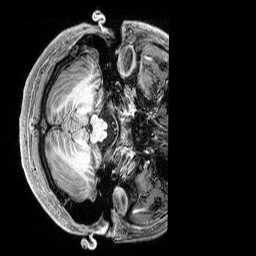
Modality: T1w
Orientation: axial
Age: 23
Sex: male
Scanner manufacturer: siemens
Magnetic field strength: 3 T
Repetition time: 2.8 s
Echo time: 0.00212 s